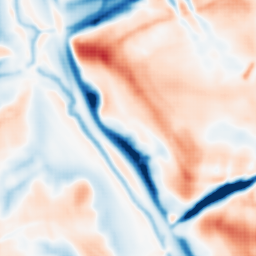
Category: multiscale
Decomposition family: dog_multiscale
Decomposition parameters: sigma_ratio: 1.6
n_scales: 4
base_sigma: 2
Upsampling method: sinc_blackman
Upsampling parameters: scale: 4
kernel_size: 8
Upsampling scale: 4